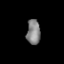
Tissue: lung
Cell type: Pericytes
Senescence score: 0.6087
Nuclear area (px): 330
Mean DAPI intensity: 131.579